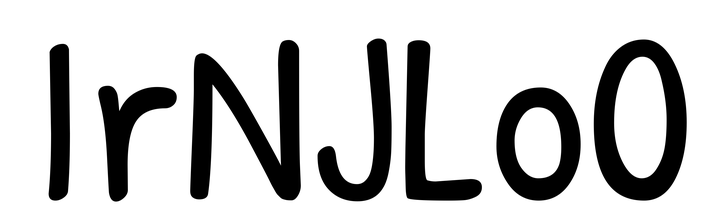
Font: PatrickHand-Regular